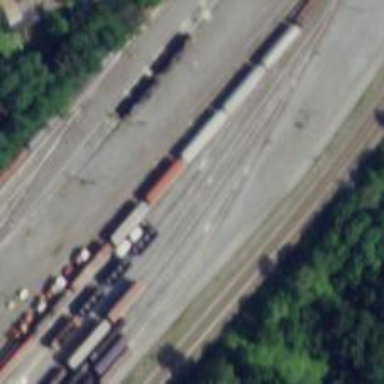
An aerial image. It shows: Railway yard.